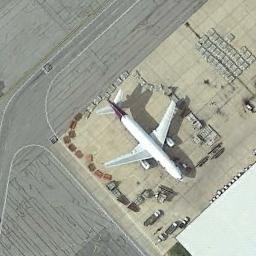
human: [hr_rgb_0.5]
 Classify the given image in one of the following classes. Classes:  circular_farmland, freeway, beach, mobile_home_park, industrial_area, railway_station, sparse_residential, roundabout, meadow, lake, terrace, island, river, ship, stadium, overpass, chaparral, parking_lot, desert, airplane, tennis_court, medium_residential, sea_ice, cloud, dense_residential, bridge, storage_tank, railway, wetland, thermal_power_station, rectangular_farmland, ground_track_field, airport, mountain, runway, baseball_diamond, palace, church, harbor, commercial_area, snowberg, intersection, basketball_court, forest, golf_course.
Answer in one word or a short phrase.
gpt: airplane